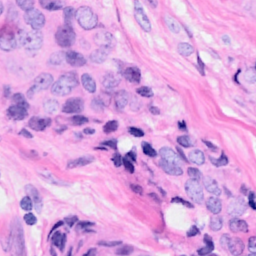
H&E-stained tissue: Breast